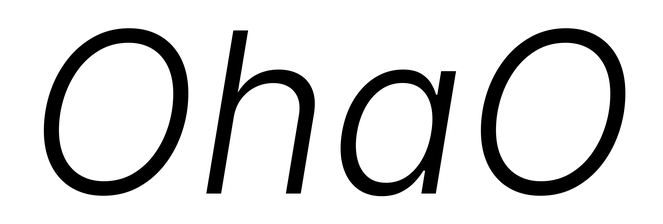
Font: Inter-Italic_Light_Italic